Question: I want to create a single pixel stroke rectangle, but android is rendering two pixels.
Here is my xml code:
'''
<item>
<shape android:shape="rectangle">
<solid android:color="#FFF" />
<stroke android:width="1px" android:color="#000" />
</shape>
</item>
'''
Here is the top left corner of what is rendered:

My only guess is that this background is not lining up with the device pixels.
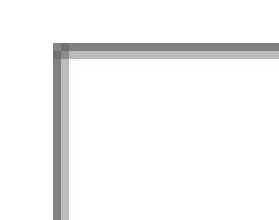
Answer: This was caused by the bi-linear filtration introduced in honeycomb and later. There are two solutions:
1. Disable all hardware acceleration in the manifest (bad idea) with this tag android:hardwareAccelerated="false"
2. Use the xml attribute on affected views to render with software only android:layerType="software"
I found the solution here:
<URL>